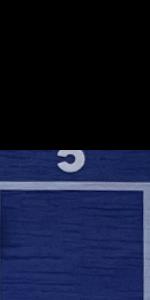
Label: Empty